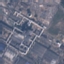
Land use / land cover class: Industrial